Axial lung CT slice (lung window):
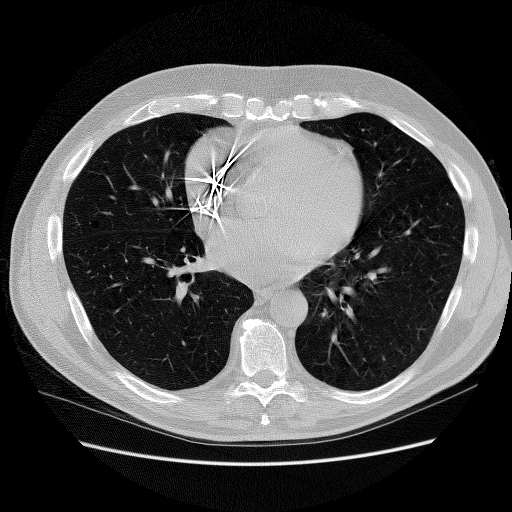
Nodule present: no